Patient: sex F, age 63
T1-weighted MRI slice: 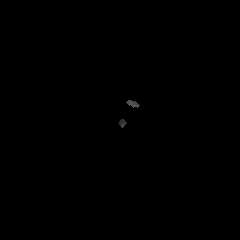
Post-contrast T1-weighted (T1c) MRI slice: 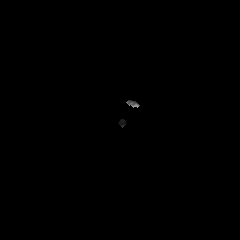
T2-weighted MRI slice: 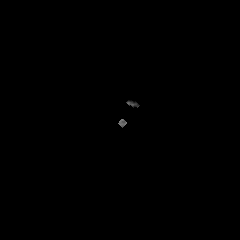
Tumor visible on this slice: no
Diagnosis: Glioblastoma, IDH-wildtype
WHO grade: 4